CT reconstruction: vmi40
Segmentation target: lesions
Patient: M, age 57
ISS stage: Stage 2
Metal implant: no
Axial slice:
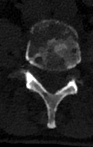
Sagittal slice:
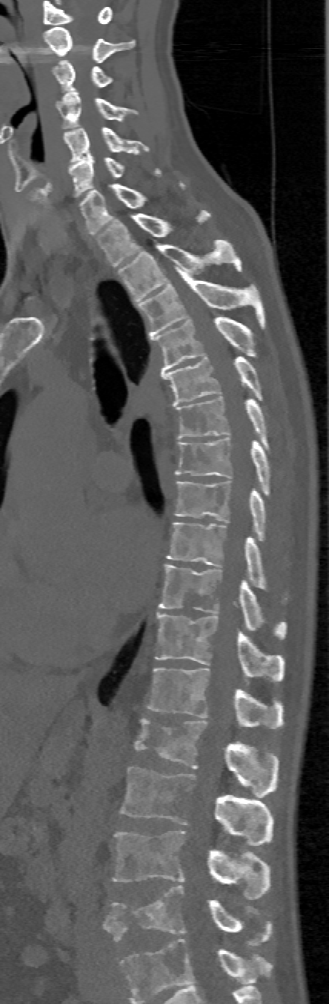